This time-frequency spectrogram was computed from a bearing vibration snapshot; brighter regions carry more energy. Diagnose the bearing from this image, choosing from: normal, inner_race, outer_race, ball.
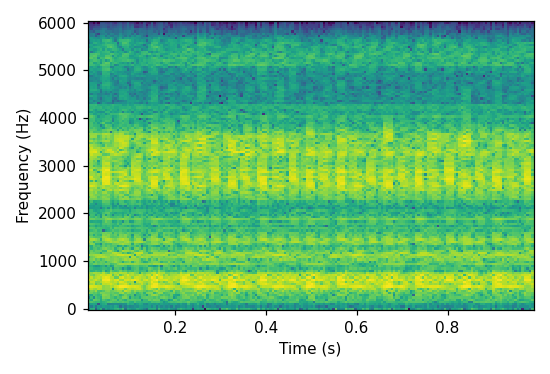
Answer: outer_race